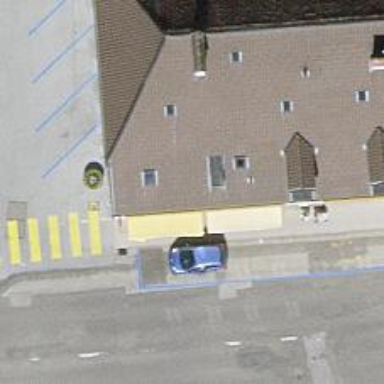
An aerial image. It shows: Bakery.